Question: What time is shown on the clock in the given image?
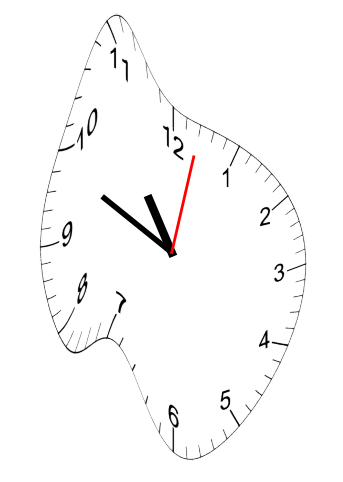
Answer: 10:49:02